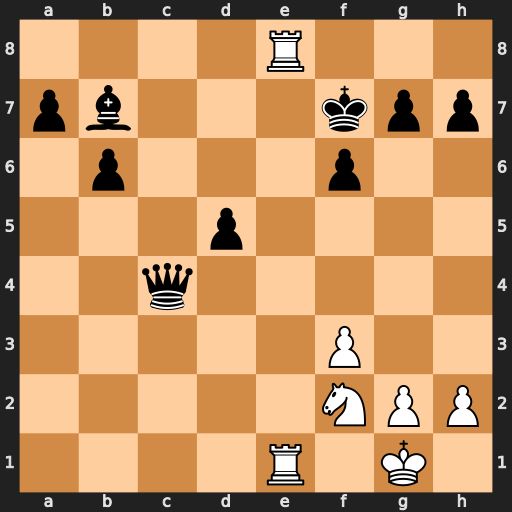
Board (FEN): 4R3/pb3kpp/1p3p2/3p4/2q5/5P2/5NPP/4R1K1
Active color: w
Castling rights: -
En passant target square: -
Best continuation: R8e7+ Kg6 Rxb7